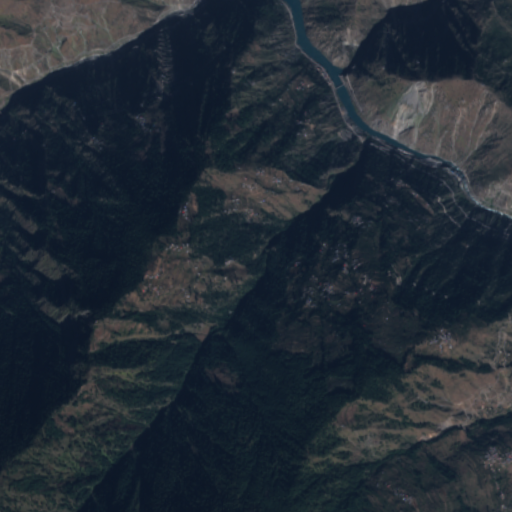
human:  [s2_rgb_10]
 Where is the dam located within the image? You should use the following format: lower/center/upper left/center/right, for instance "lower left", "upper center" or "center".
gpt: The dam is located in the upper center of the image.
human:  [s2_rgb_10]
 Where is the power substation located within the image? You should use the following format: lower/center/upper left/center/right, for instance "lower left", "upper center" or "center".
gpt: The power substation is located in the center right of the image.
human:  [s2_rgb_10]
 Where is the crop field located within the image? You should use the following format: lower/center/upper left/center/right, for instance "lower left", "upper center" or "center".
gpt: There is no crop field in the image.